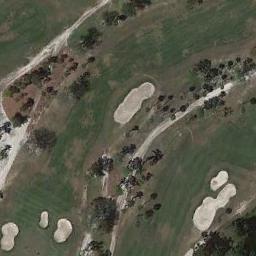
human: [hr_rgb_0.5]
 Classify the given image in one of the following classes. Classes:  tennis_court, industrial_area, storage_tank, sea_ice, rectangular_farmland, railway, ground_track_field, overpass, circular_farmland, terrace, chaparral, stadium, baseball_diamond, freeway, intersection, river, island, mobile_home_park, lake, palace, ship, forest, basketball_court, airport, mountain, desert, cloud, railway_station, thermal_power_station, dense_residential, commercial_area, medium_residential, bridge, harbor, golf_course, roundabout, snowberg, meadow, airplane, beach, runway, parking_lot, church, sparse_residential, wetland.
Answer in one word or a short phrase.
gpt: golf_course